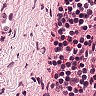
Metastatic tissue present: no